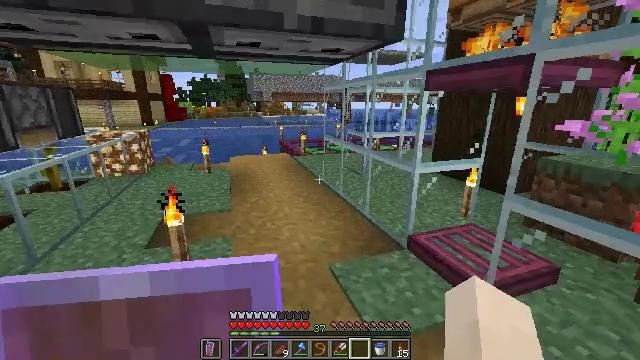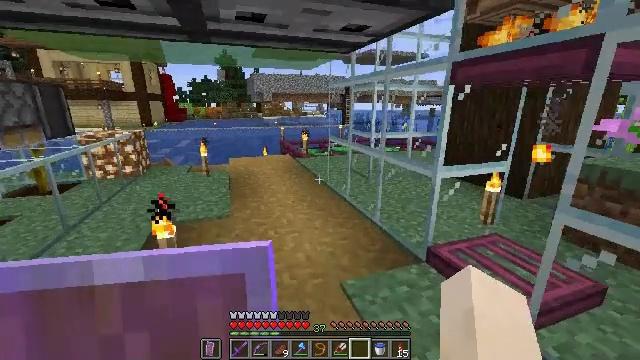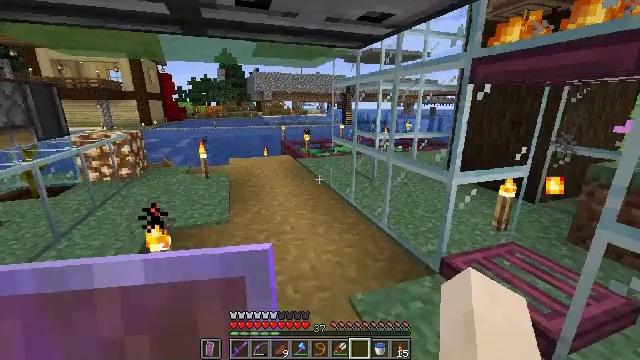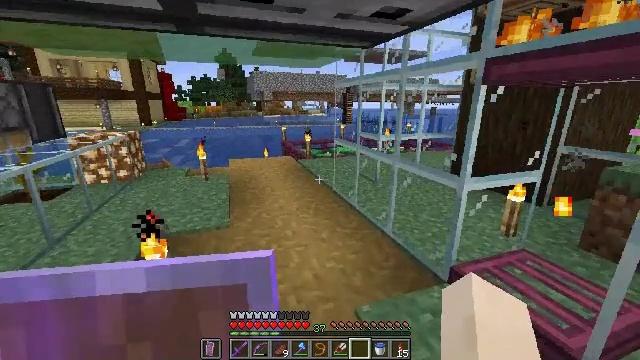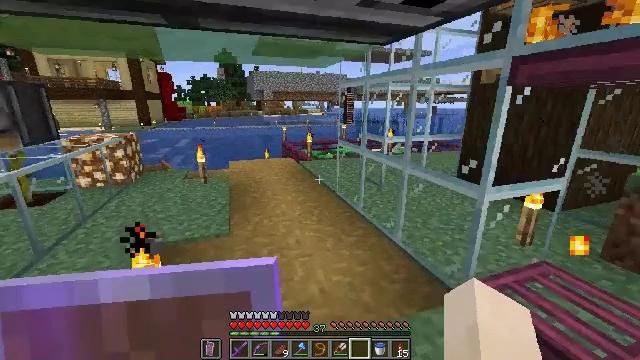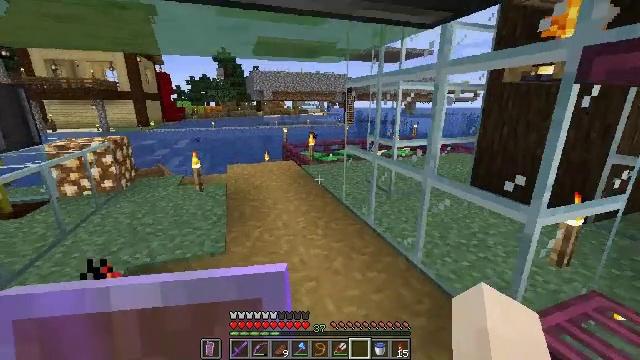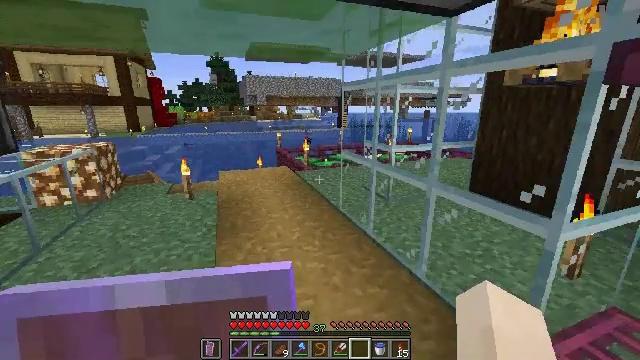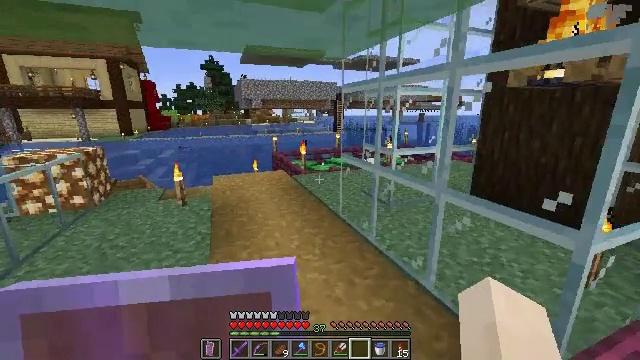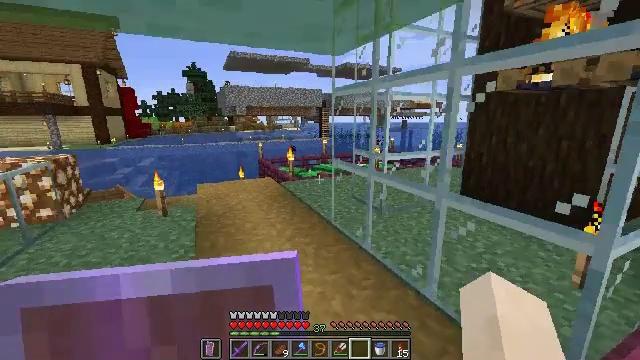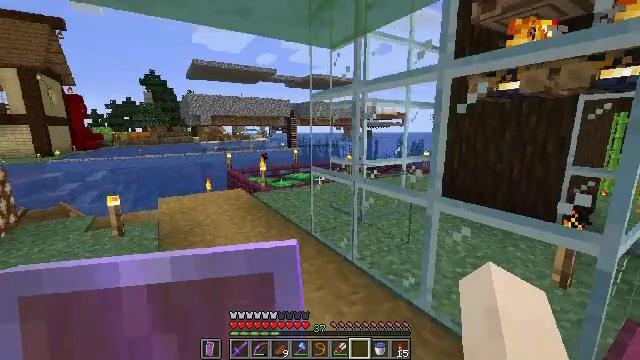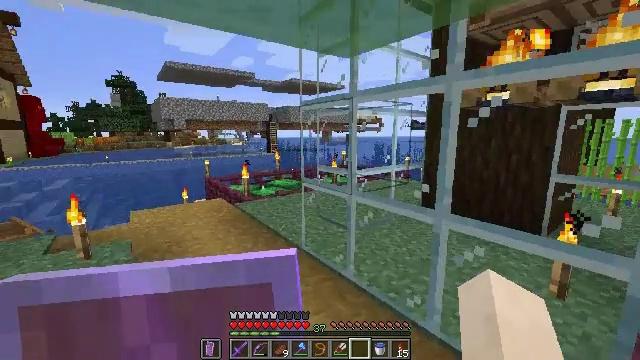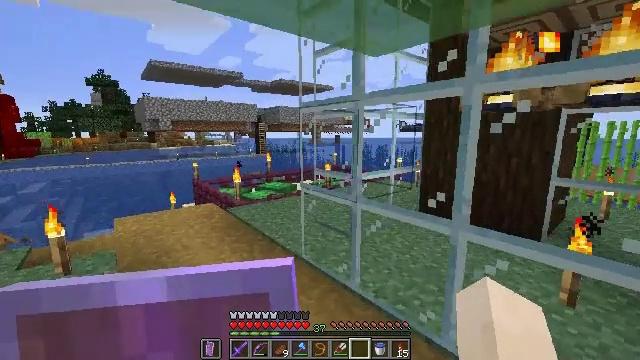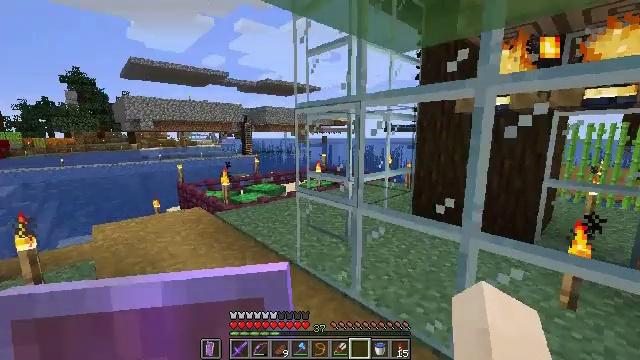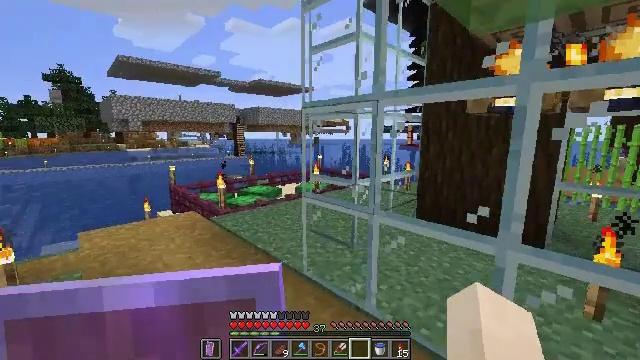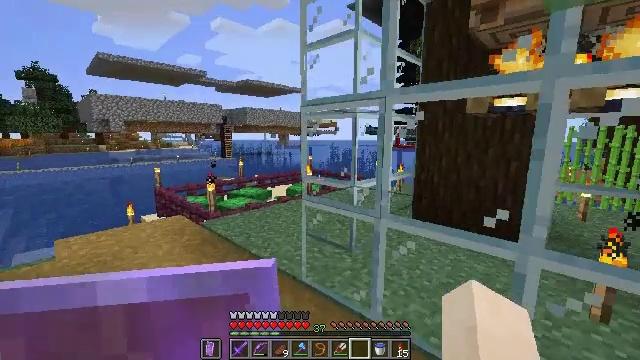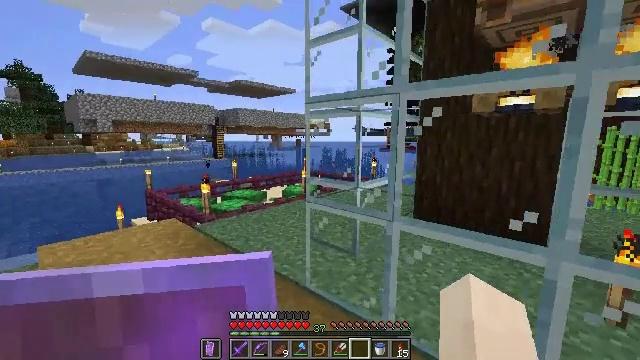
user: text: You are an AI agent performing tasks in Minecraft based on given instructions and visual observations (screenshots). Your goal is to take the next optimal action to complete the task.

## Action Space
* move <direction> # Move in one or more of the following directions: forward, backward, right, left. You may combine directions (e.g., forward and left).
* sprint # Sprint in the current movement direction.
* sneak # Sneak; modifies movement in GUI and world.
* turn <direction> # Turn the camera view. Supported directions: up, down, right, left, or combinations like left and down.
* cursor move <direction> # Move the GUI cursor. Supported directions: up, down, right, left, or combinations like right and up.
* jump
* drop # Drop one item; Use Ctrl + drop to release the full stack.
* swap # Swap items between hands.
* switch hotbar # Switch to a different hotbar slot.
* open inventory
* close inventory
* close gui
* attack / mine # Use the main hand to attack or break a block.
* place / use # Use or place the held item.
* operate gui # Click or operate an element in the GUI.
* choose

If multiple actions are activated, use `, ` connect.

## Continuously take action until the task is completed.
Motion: motion action
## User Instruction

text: Remove the glass to use the space.
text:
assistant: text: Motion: move forward
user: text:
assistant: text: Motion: move forward
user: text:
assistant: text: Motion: move forward
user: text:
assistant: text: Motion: move forward
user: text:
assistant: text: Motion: move forward
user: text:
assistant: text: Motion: move forward, turn right
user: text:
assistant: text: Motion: move forward and move left, turn right
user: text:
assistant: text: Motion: move forward and move left, turn right and up
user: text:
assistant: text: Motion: move forward and move left, turn right and up
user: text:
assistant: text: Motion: move forward and move left, turn right and up
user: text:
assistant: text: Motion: move forward and move left, turn right
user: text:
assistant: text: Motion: move forward and move left, turn right
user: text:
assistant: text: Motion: move forward and move left, turn right
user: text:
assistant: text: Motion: move forward and move left, turn right
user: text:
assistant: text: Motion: move forward and move left, turn right
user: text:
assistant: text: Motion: move forward and move left, turn right
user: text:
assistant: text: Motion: move forward and move left
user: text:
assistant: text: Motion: move forward and move left
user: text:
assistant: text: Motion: move forward and move left, turn right
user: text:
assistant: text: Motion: move forward and move left, turn right
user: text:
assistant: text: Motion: move forward and move left, turn right
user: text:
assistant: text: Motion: move forward and move left, turn right
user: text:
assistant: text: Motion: move forward and move left, turn right
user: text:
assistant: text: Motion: move left, turn right
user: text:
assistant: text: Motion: move left, turn right
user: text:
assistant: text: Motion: move left, turn right
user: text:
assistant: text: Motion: turn right
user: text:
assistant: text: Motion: no_op
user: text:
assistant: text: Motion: no_op
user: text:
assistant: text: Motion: no_op